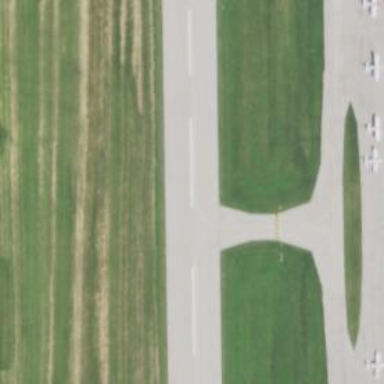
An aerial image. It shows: Runway surface made of asphalt at airport.